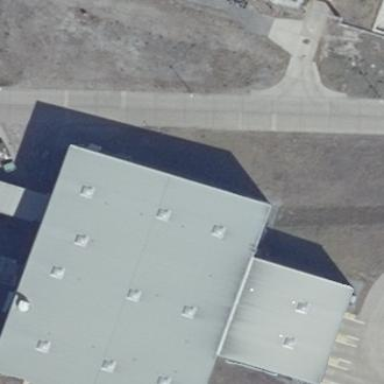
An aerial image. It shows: Industrial building.